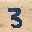
Label: 3